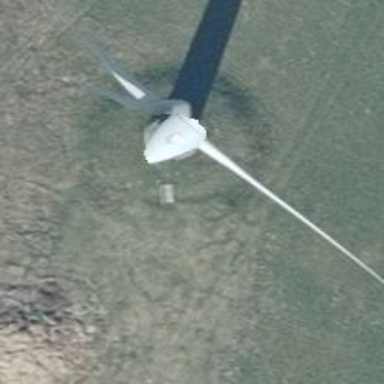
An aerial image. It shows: Wind power generator.